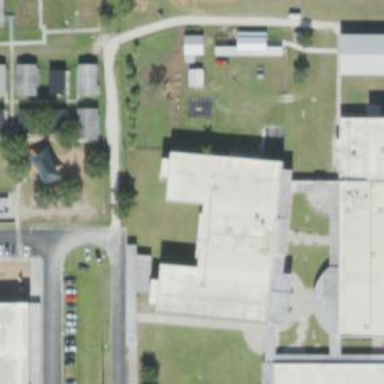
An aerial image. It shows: School building.